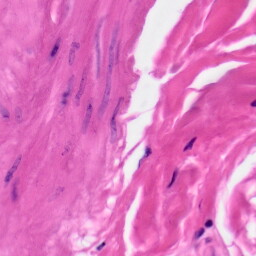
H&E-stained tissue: Skin